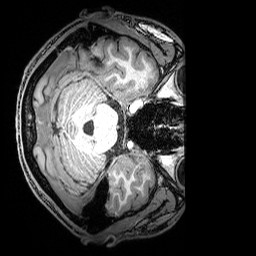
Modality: T1w
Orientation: axial
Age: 21
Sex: male
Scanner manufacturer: siemens
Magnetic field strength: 3 T
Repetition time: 2.53 s
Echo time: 0.00388 s